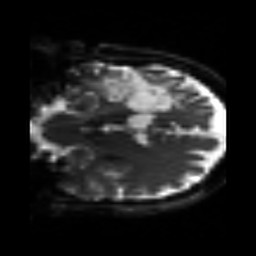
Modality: sbref
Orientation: coronal
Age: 58
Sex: male
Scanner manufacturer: siemens
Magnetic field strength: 3 T
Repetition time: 3.2 s
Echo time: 0.081 s